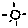
Label: sun